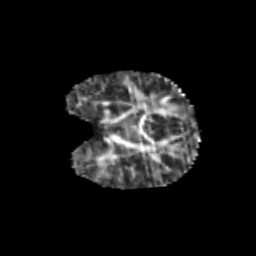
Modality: FA
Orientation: coronal
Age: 6
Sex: female
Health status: healthy